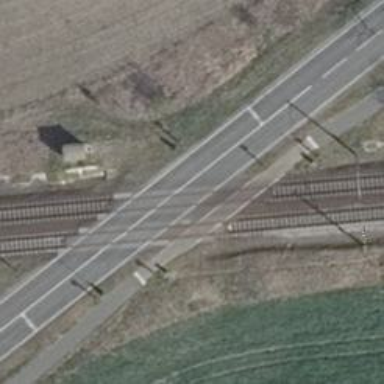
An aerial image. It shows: Railway crossing with barrier.